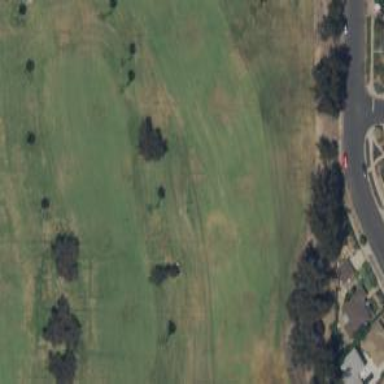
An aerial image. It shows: Golf hole.